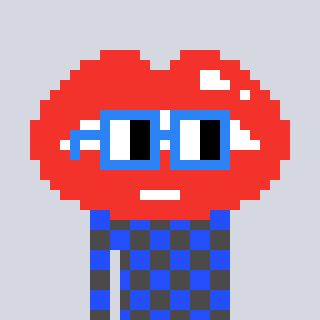
a pixel art character with square blue glasses, a lips-shaped head and a grayscale-colored body on a cool background